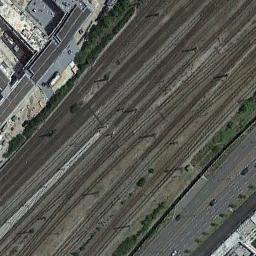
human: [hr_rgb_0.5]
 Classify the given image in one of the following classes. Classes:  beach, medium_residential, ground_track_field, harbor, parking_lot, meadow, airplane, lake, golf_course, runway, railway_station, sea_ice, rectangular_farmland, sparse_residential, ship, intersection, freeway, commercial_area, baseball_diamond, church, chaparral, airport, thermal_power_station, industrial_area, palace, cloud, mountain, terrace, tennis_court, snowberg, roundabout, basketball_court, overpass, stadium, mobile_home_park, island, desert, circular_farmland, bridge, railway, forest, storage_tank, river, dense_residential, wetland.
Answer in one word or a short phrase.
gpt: railway